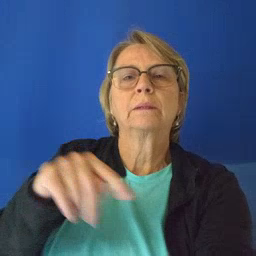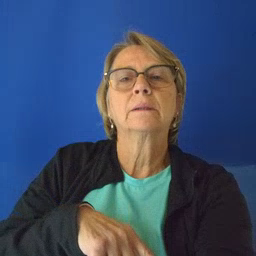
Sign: toy